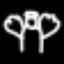
Label: angel